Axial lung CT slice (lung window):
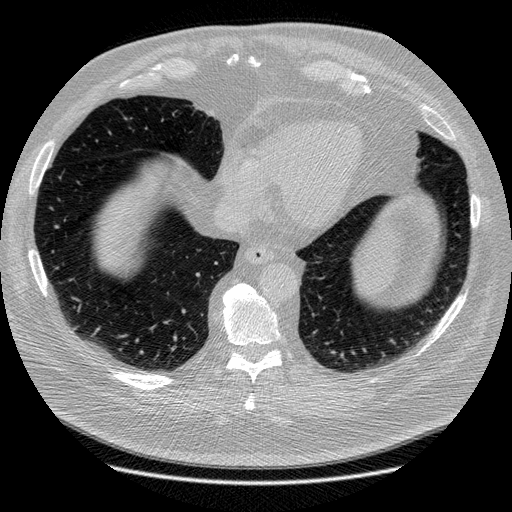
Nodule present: no